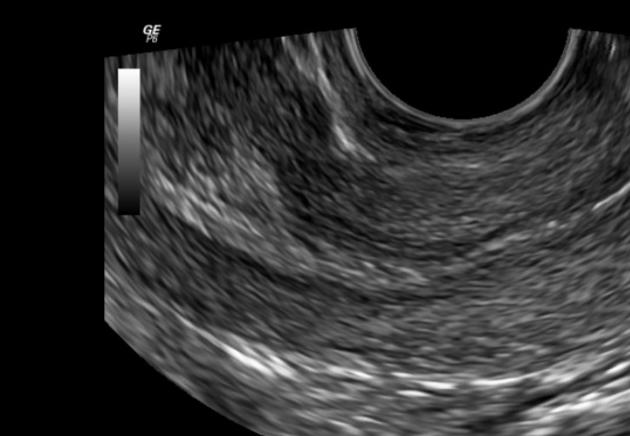
Label: notinfected